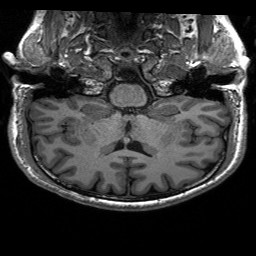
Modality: T1w
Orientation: sagittal
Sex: male
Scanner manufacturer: siemens
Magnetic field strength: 3 T
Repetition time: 2.3 s
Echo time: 0.00197 s